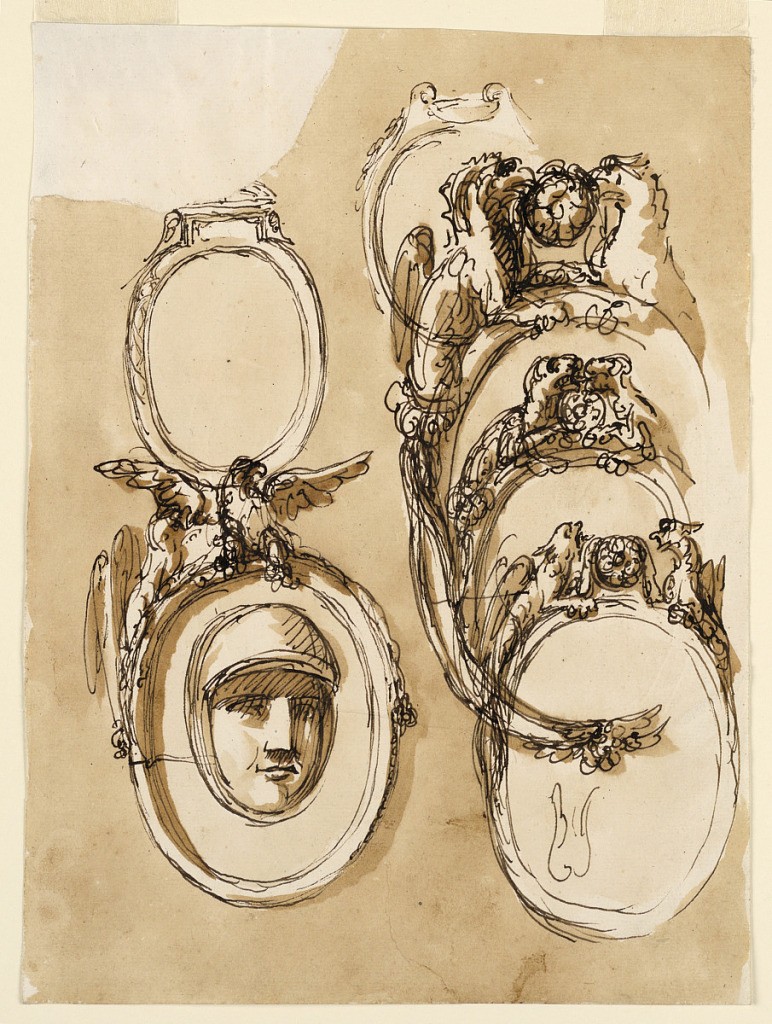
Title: Ovoidal frame
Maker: Giuseppe Barberi, Italian, 1746–1809
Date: ca. 1780
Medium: Pen and brown ink, brush and brown wash on off-white laid paper, lined
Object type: Drawing
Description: Left row: above: the frame has a pediment on top which partly has been torn away. Below: on top is an eagle displayed, partly drawn over a crouching lion. A head is in the frame. Right row: one left side is shown with on top two griffons holding a blossom. Partly drawn over it are an upper part of the frame with two lions crouching beside the blossom, and a frame with two dragons holding the blossom. Above is a part of a frame with a broken pediment. Colored background.